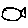
Label: fish